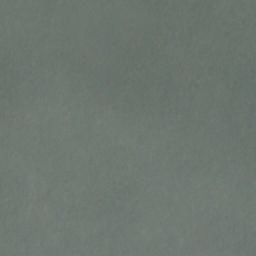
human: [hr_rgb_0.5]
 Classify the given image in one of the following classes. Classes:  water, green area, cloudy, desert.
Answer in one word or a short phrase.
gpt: cloudy